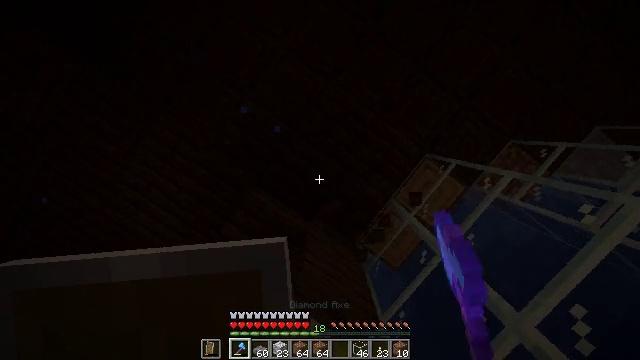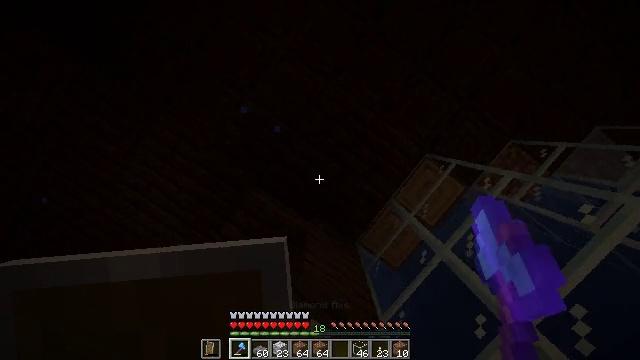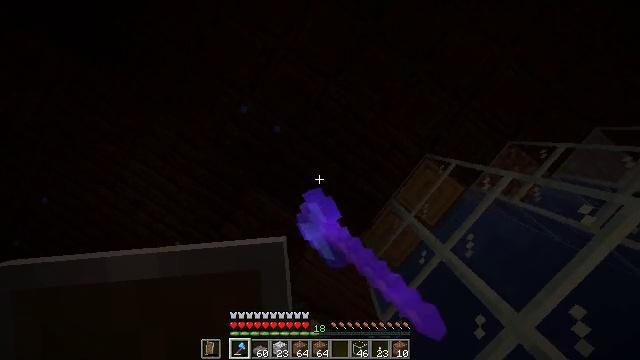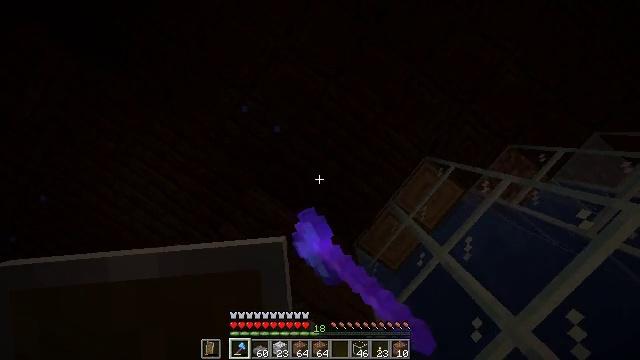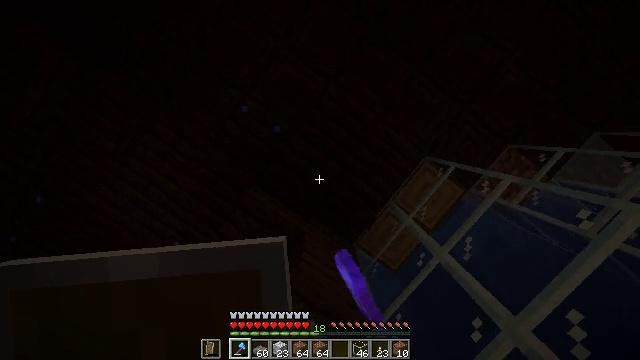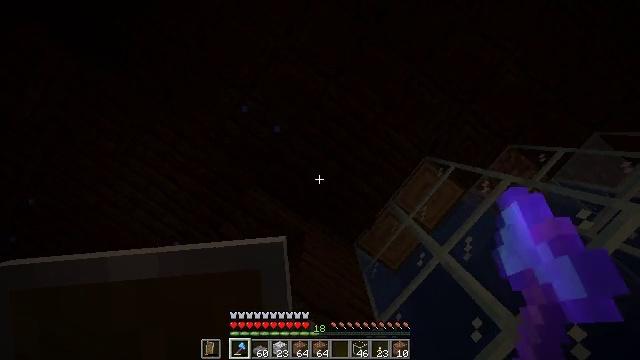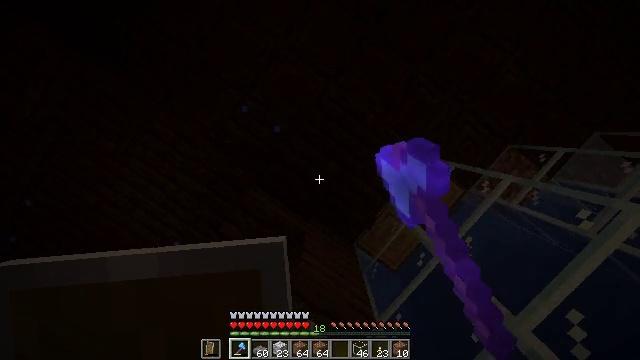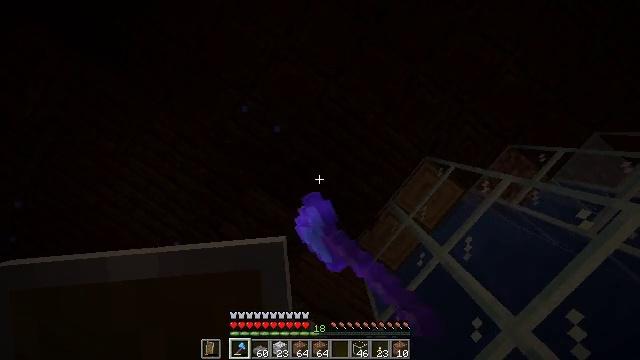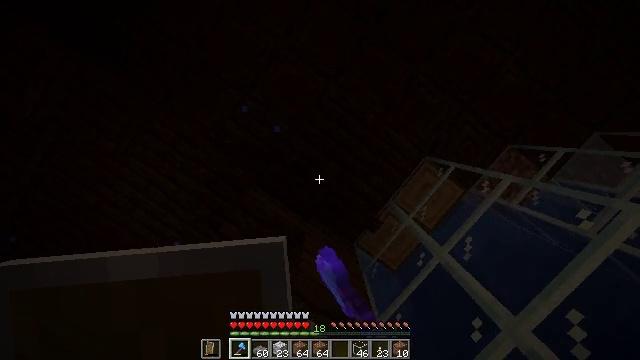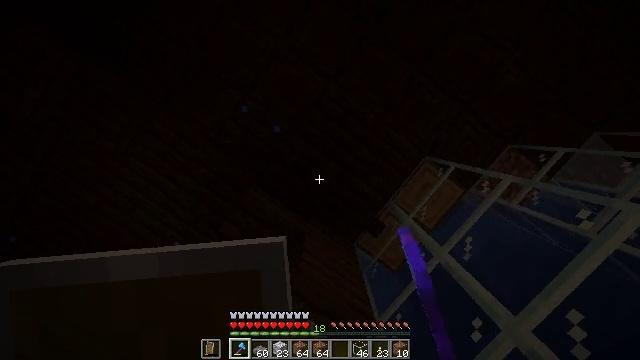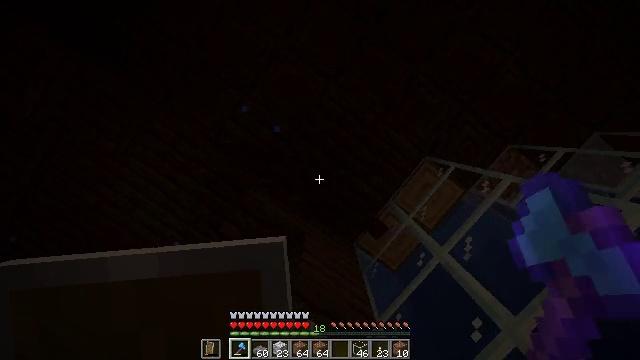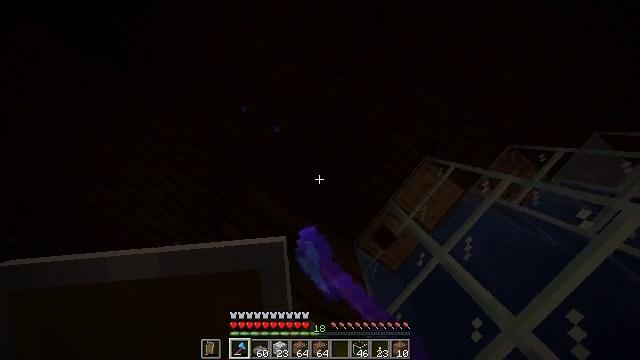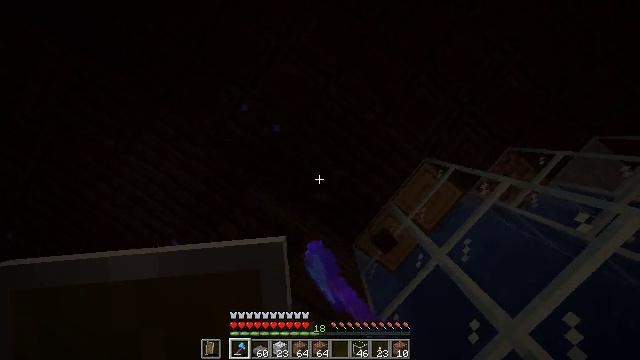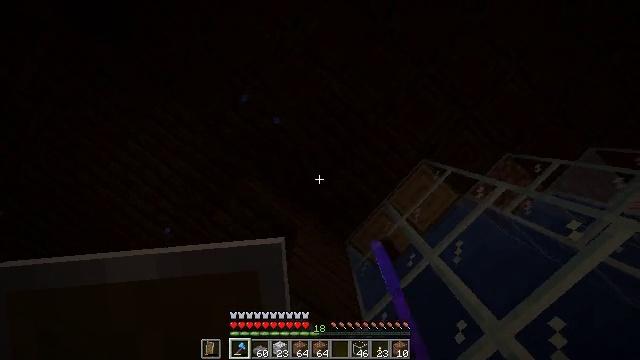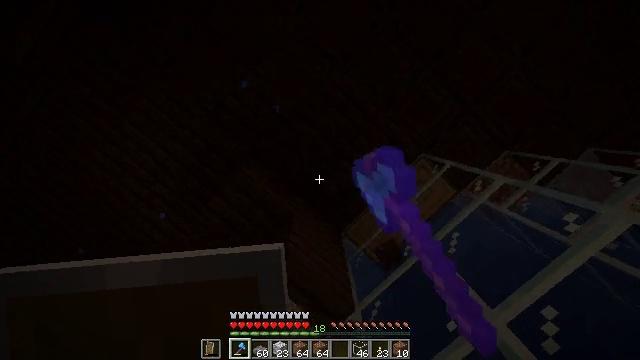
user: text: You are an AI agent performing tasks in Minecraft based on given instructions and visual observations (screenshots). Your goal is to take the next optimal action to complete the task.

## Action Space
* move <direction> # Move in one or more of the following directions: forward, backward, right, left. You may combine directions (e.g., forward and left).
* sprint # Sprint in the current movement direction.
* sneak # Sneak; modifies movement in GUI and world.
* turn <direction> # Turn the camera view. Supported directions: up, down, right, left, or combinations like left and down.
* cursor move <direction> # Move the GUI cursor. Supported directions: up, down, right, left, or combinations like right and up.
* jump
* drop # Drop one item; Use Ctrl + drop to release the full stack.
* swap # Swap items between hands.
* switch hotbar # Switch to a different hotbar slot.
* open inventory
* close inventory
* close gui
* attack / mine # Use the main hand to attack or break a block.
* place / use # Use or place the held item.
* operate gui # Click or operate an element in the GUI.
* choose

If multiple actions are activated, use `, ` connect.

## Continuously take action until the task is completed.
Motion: motion action
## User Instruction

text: Break the dark oak slab.
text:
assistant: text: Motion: attack / mine
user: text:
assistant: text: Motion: attack / mine
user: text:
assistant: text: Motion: attack / mine
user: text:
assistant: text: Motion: attack / mine
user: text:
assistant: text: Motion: attack / mine
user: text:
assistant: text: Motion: attack / mine
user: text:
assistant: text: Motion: attack / mine
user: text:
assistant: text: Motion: attack / mine
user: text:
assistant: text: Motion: attack / mine
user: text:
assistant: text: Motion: attack / mine
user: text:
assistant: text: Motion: attack / mine
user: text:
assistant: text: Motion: attack / mine
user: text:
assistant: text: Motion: move forward, turn right, attack / mine
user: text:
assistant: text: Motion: move forward, turn right
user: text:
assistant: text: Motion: no_op